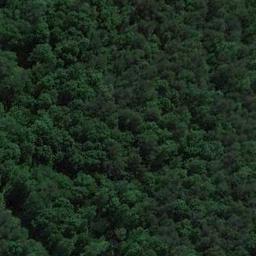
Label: forest